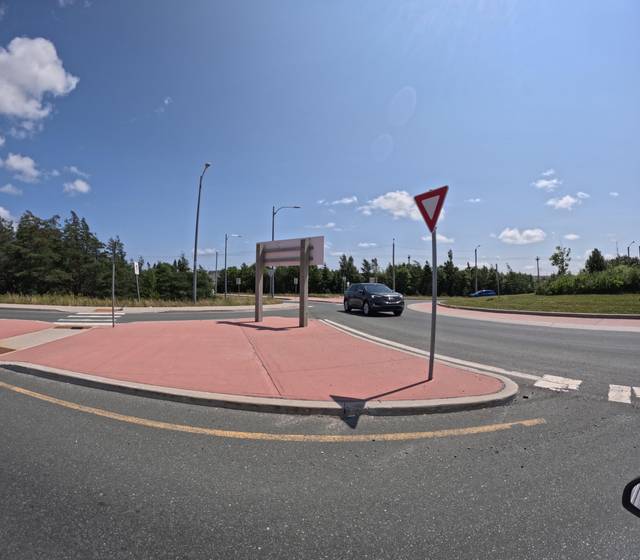
Region: Canada
Coordinates: 47.541, -52.766